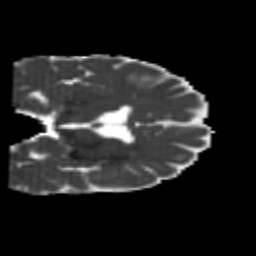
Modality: MD
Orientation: coronal
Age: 22
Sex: female
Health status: healthy
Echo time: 0.074 s